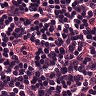
Metastatic tissue present: no